Aerial crown-view tile of a tropical tree (Barro Colorado Island, Panama), acquired 20250512:
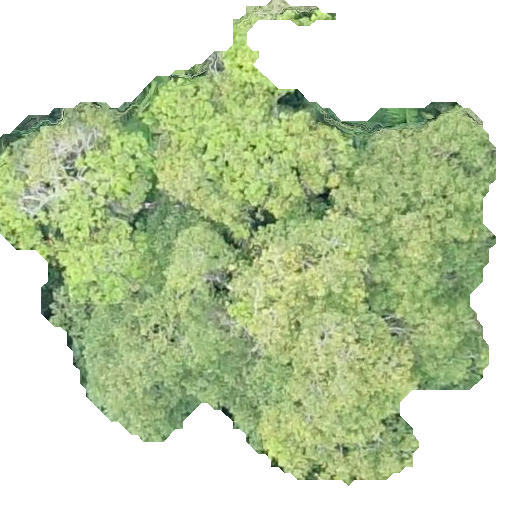
Species: Nectandra lineata
GBIF accepted scientific name: Nectandra lineata
Crown area: 225.089 m²